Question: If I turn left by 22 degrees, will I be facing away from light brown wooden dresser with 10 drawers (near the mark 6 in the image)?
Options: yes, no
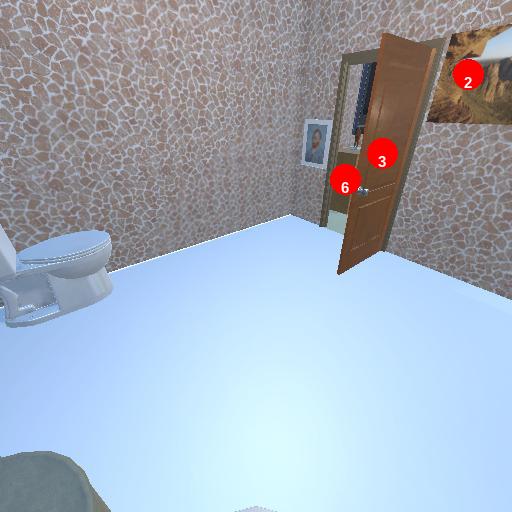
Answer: yes